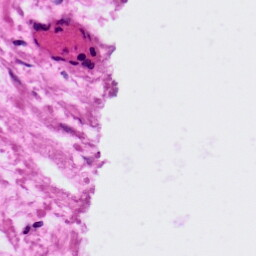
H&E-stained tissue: Ovarian